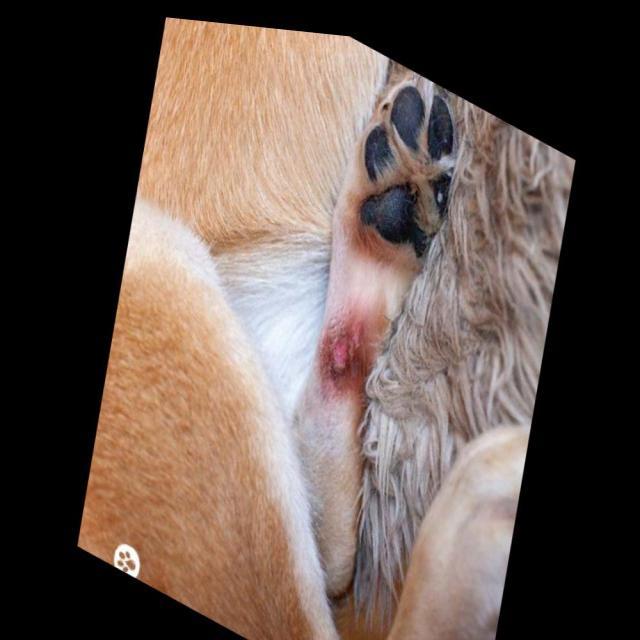
Canine ringworm (Dermatophytosis) — fungal infection caused by Microsporum or Trichophyton. Presents with circular alopecia, scaling, crusting, and broken hairs.